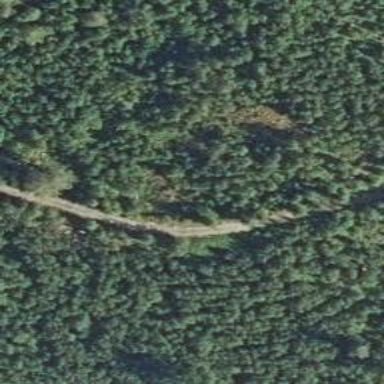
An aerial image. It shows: Unclassified road.